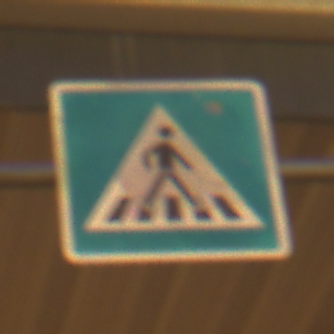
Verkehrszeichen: FussgaengerueberwegLinks
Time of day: Night
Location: Outdoor (Urban)
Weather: Clear
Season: NotSpecified
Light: Artificial